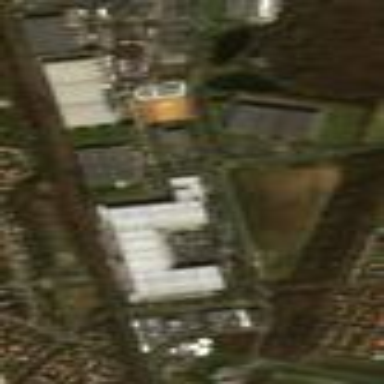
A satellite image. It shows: Industrial area with warehouses.